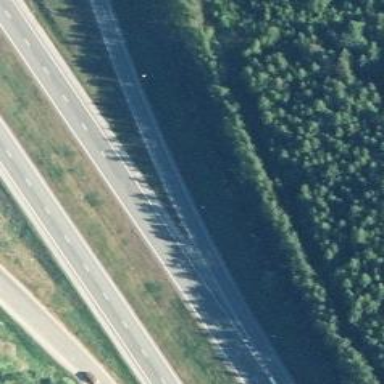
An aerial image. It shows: Asphalt motorway.